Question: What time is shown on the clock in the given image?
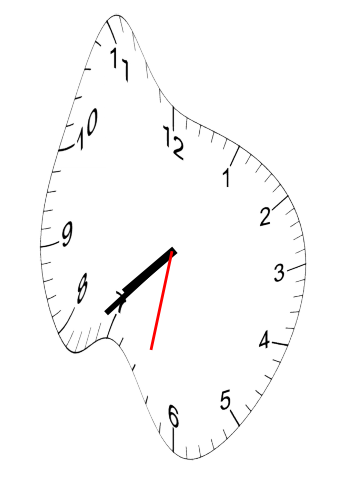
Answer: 07:37:32